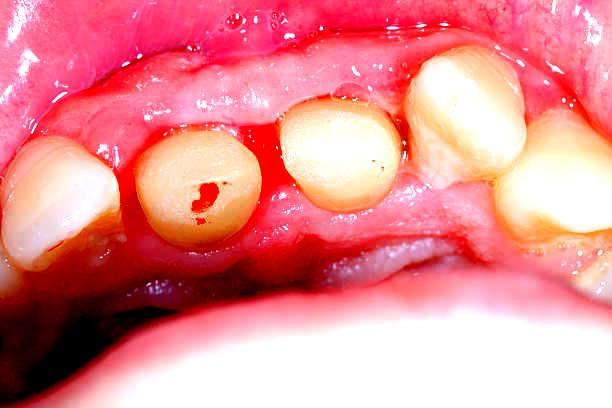
Condition: Gingivitis